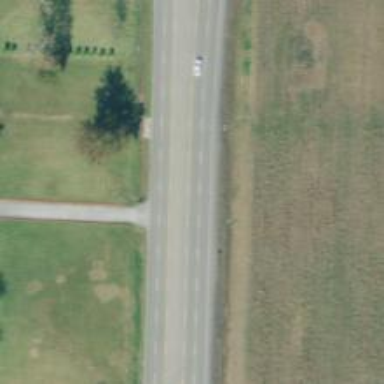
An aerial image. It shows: Secondary road.